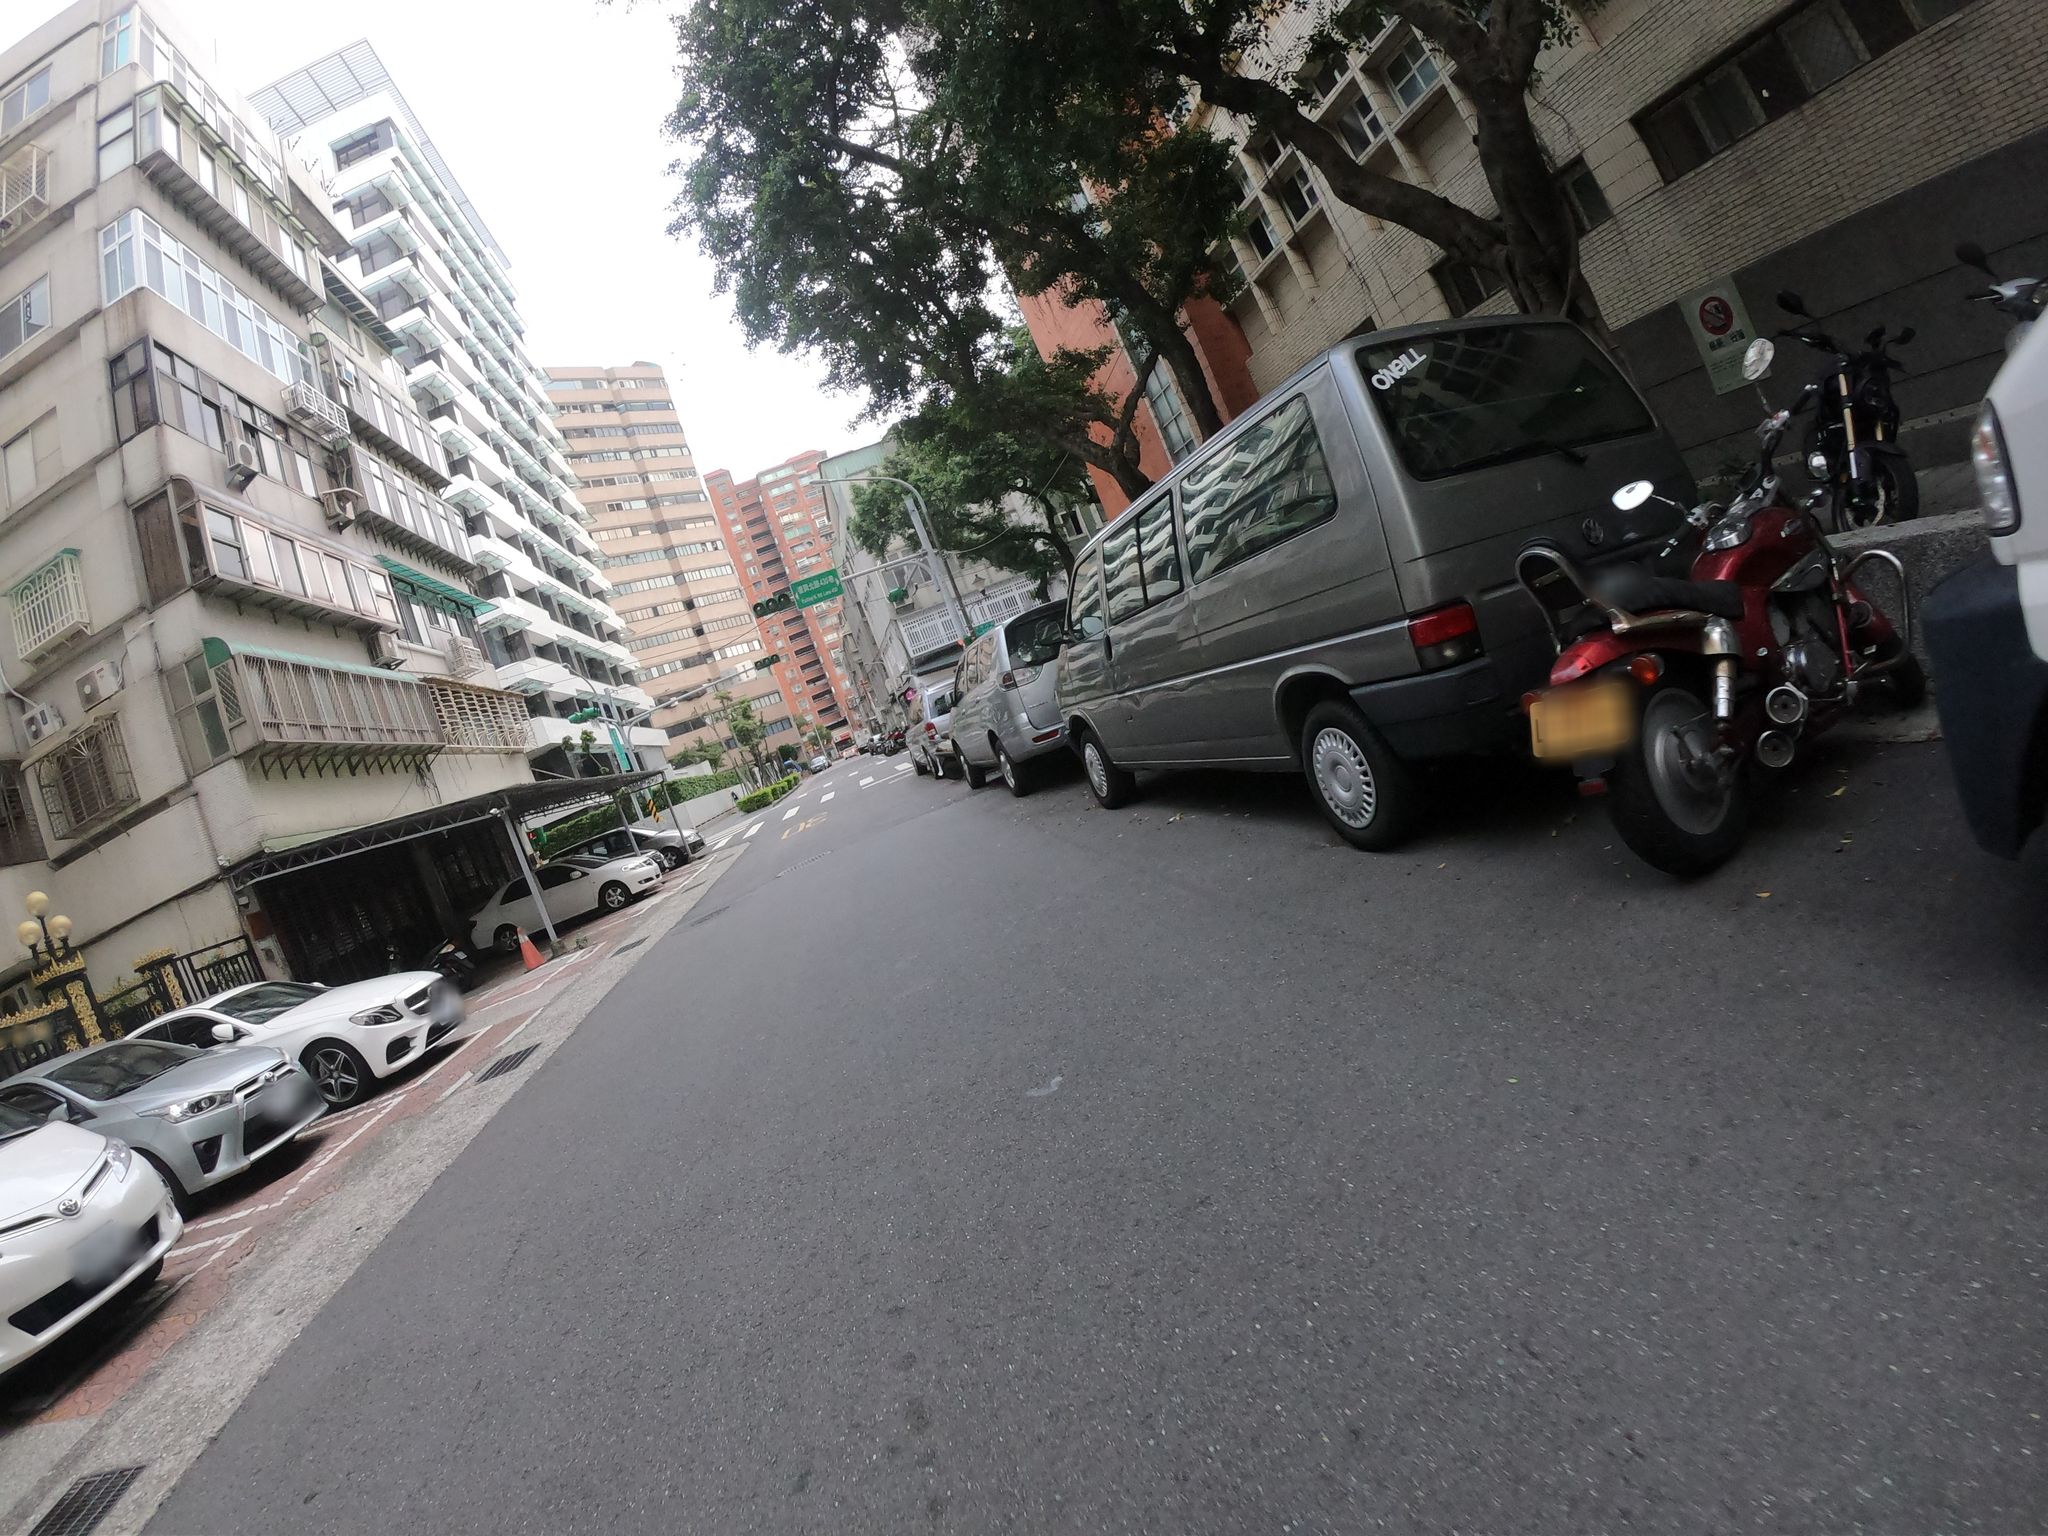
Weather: cloudy
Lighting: day
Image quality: good
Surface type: driving surface
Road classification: service
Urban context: urban centre
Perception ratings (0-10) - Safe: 5.16, Lively: 8.25, Beautiful: 6.63, Boring: 4.55, Depressing: 4.19, Wealthy: 7.5